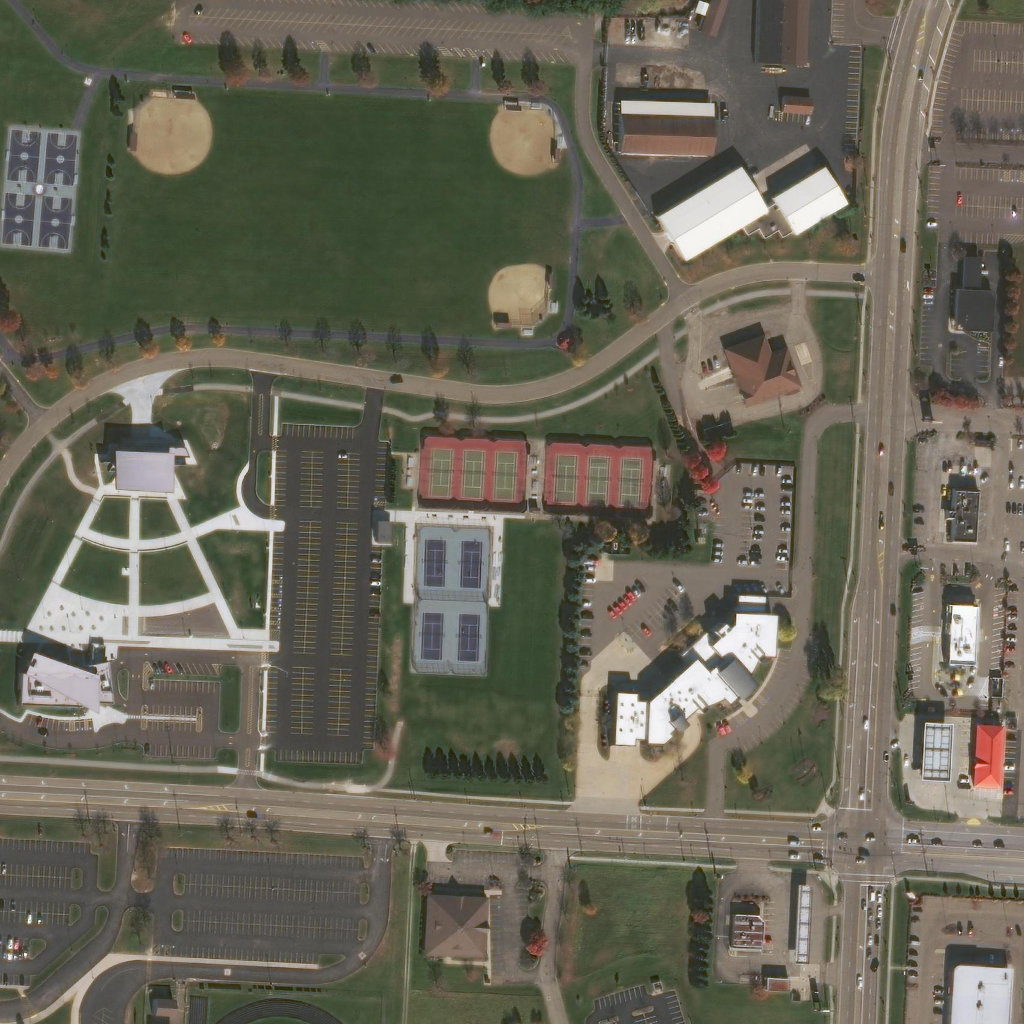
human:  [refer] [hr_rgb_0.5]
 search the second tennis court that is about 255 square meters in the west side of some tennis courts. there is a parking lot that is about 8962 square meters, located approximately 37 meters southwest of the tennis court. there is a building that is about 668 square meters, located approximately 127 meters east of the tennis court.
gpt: <box>[[44, 43, 47, 48, 0]]</box>